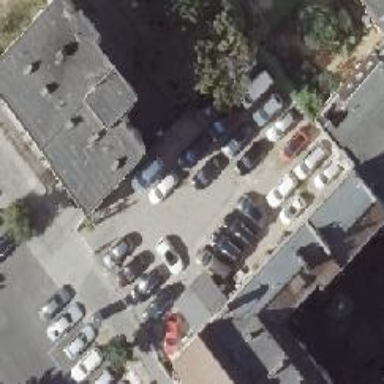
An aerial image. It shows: Car shop.